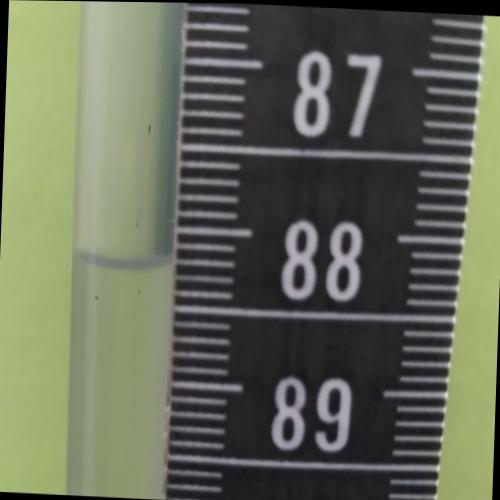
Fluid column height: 88.2 cm